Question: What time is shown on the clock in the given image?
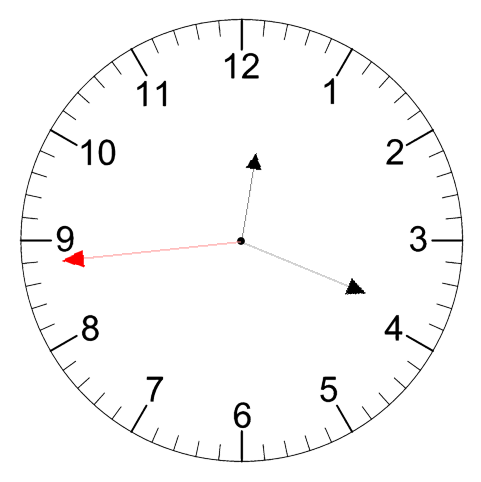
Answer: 12:18:44